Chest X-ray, AP view. Patient: 72 years old, sex M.
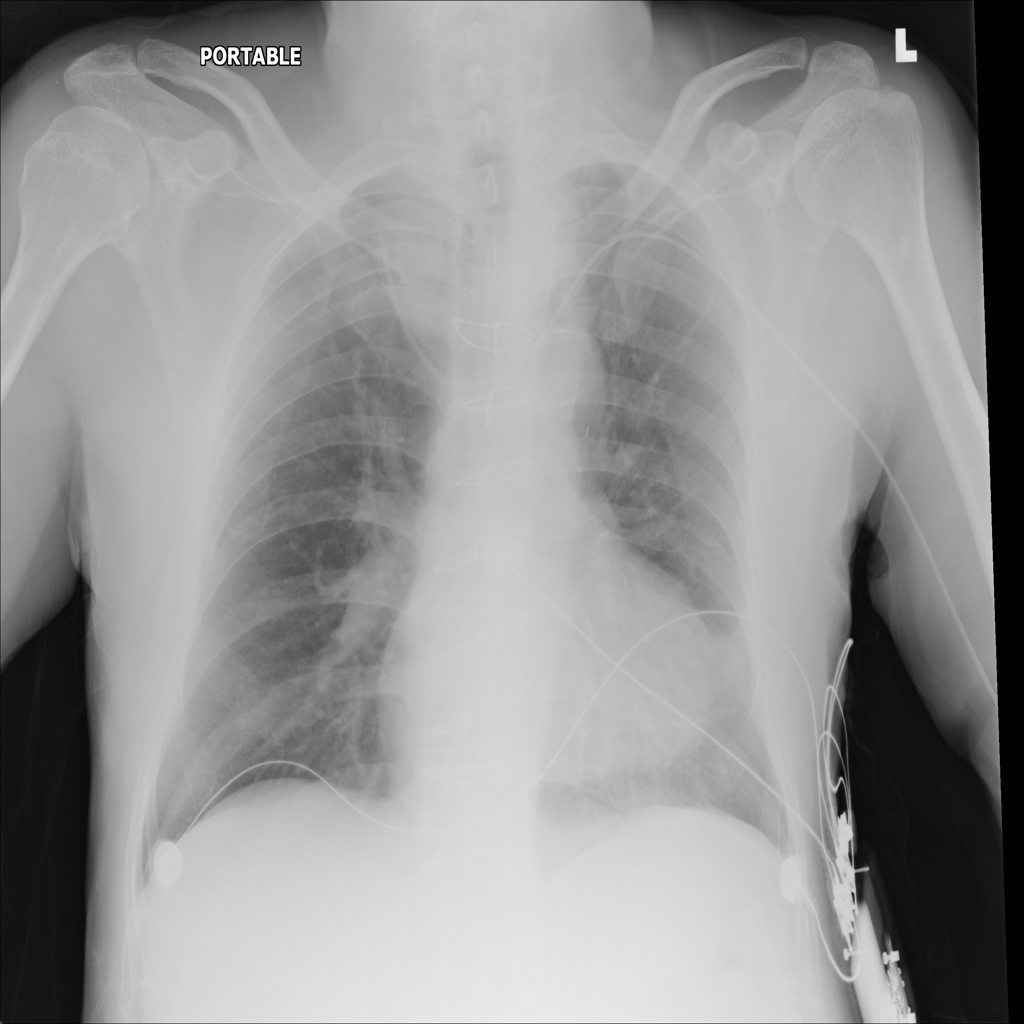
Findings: No Finding